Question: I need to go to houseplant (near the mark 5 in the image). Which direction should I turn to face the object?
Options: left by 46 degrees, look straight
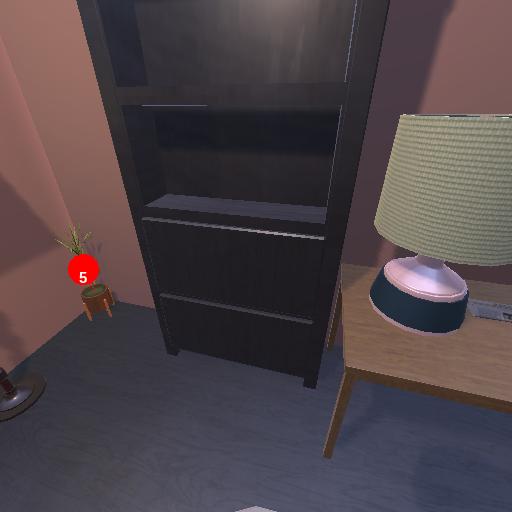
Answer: left by 46 degrees